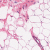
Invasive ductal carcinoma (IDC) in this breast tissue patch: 0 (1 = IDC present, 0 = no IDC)